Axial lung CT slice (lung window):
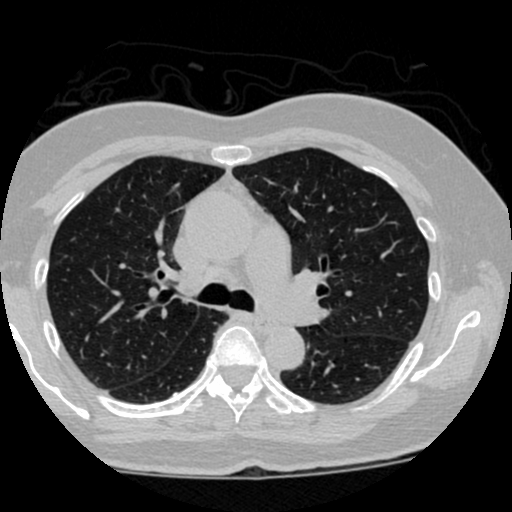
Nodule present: no